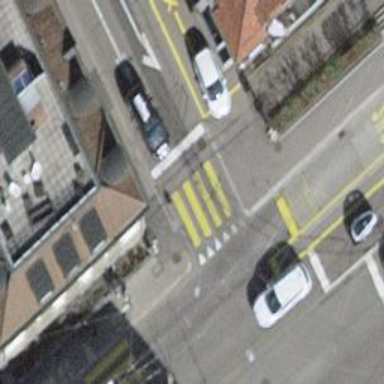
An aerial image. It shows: Kerb barrier.